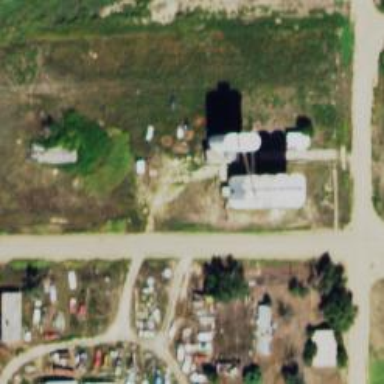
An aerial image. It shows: Silo.